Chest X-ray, AP view. Patient: 58 years old, sex M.
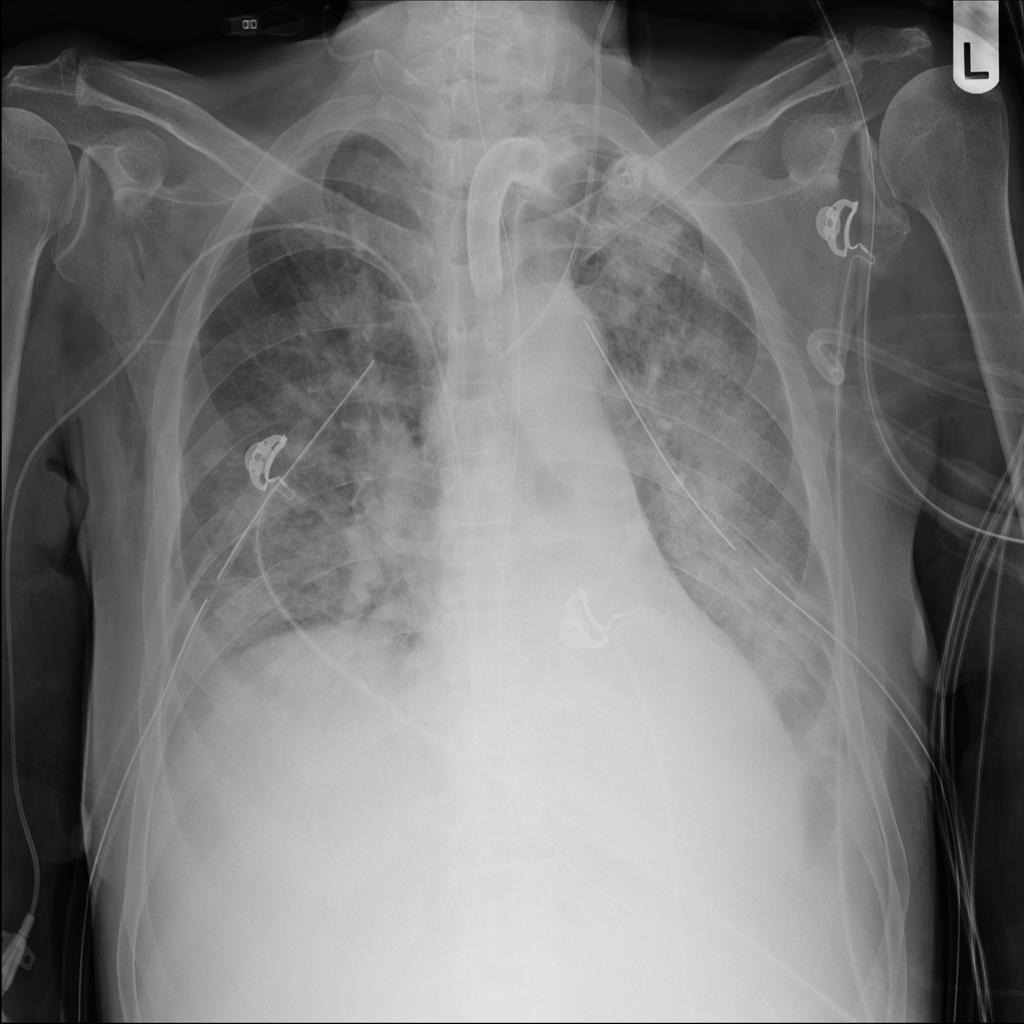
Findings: Atelectasis, Consolidation